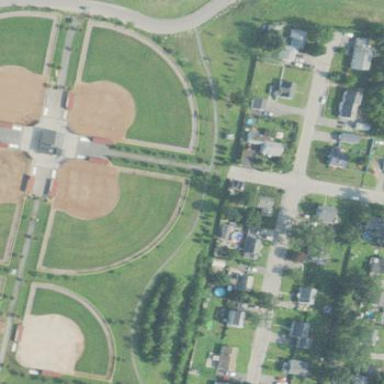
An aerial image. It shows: Softball pitch for leisure sports.